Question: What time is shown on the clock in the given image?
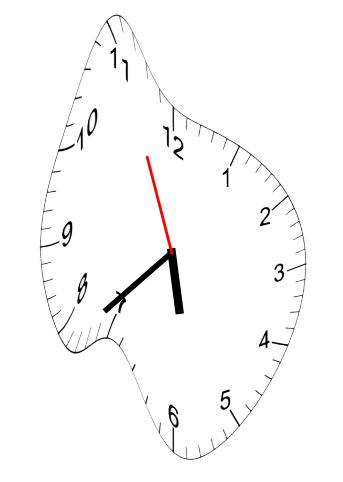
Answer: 05:37:56